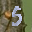
Label: 5